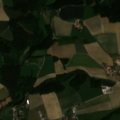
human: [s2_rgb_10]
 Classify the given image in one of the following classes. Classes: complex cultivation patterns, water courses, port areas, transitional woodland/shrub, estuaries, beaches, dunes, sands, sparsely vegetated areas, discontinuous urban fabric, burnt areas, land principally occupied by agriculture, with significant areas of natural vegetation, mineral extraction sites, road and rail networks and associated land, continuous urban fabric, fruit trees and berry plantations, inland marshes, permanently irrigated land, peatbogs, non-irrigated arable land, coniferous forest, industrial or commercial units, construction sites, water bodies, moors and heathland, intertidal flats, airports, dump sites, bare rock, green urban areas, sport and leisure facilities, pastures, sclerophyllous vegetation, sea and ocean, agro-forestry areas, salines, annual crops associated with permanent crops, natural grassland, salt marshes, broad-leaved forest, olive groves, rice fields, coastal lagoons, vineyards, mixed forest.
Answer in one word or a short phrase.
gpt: discontinuous urban fabric, non-irrigated arable land, pastures, complex cultivation patterns, land principally occupied by agriculture, with significant areas of natural vegetation, coniferous forest